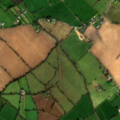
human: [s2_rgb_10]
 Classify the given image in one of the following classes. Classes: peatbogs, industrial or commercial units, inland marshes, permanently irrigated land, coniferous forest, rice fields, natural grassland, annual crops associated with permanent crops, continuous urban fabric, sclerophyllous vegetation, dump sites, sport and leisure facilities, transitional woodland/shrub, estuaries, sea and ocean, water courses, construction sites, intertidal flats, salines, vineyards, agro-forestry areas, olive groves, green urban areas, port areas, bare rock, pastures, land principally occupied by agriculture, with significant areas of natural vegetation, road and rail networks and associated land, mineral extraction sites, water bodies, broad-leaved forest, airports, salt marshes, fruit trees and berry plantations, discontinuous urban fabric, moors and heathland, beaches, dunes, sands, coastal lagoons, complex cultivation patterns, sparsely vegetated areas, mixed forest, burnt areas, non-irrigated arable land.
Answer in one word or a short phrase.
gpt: non-irrigated arable land, pastures, complex cultivation patterns